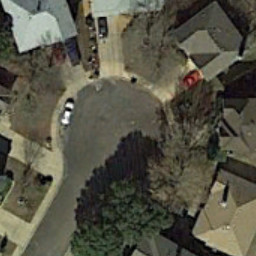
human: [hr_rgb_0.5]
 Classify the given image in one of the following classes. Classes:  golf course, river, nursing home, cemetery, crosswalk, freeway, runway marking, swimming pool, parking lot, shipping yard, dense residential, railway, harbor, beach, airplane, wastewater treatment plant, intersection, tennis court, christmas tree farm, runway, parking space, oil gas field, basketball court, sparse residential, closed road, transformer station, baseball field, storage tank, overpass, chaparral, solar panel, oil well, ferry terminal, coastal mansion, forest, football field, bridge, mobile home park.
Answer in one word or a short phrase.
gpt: closed road